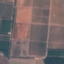
Label: PermanentCrop